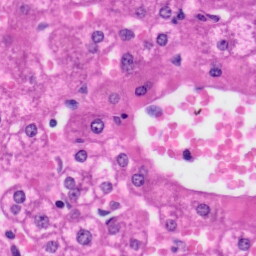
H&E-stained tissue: Liver